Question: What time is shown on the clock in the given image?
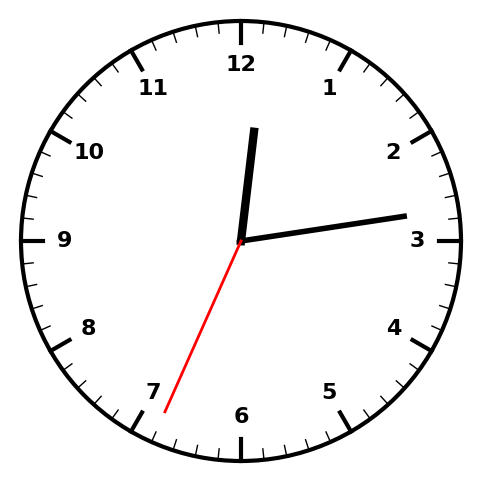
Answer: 12:13:34